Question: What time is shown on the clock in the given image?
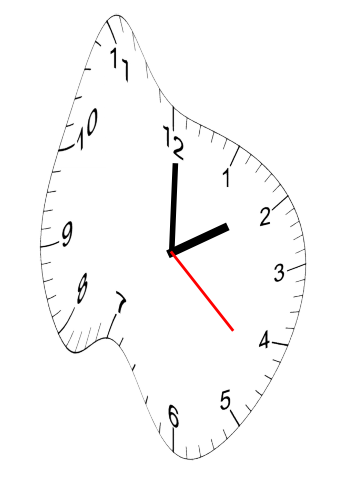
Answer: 02:00:22